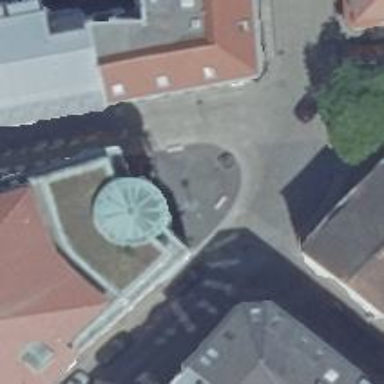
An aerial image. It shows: Fountain.